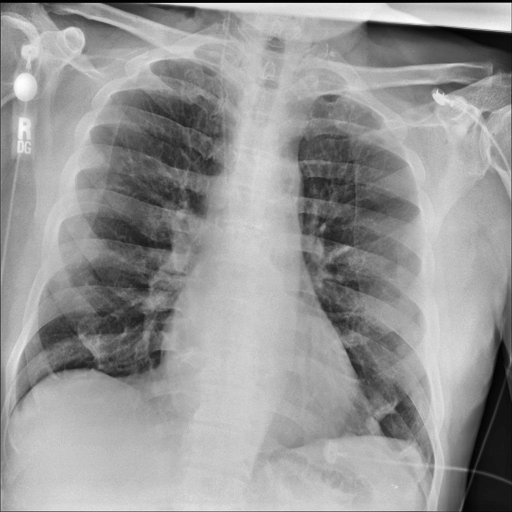
Finding: NORMAL